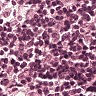
Metastatic tissue present: no